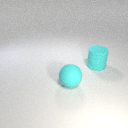
large cyan rubber sphere to the left of large cyan rubber cylinder